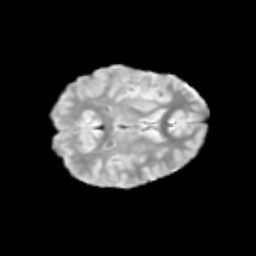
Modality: T2w
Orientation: axial
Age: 9
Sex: female
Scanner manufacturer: siemens
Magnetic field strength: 3 T
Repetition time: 3.8 s
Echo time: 0.07 s